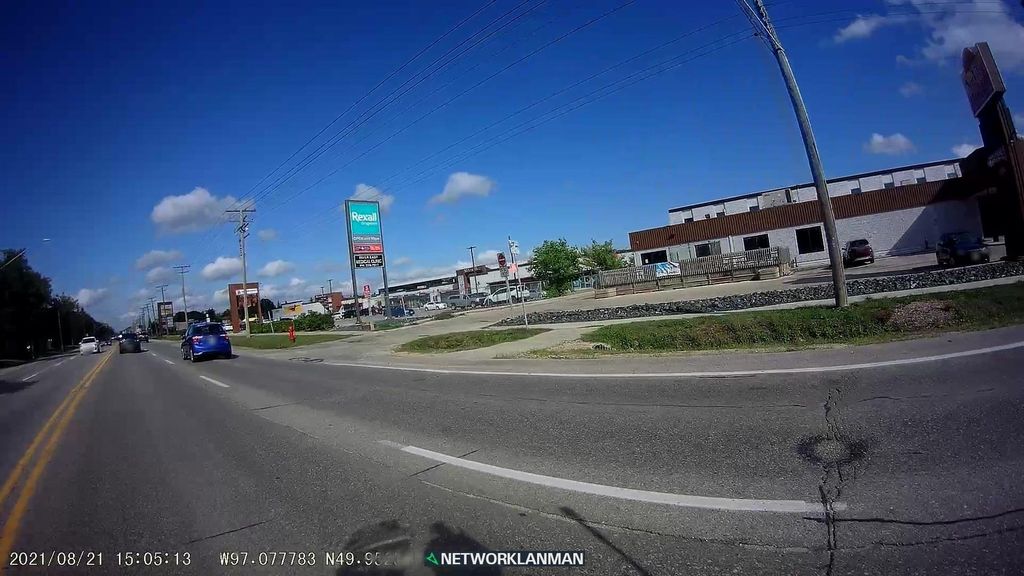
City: winnipeg